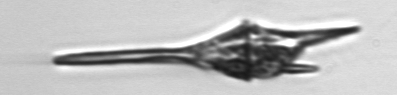
Label: Tripos_lineatus